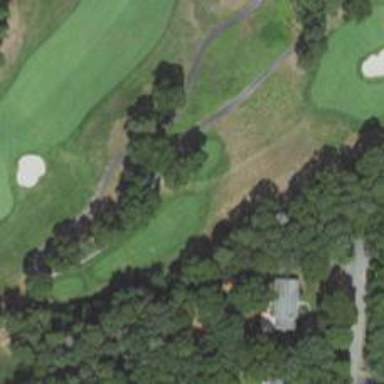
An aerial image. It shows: Golf hole.